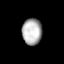
Tissue: lung
Cell type: Fibroblasts
Senescence score: 0.6278
Nuclear area (px): 510
Mean DAPI intensity: 176.765